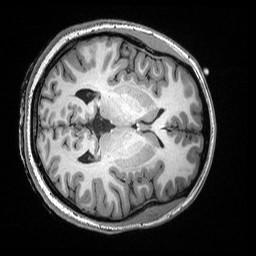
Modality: T1w
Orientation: axial
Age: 24
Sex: female